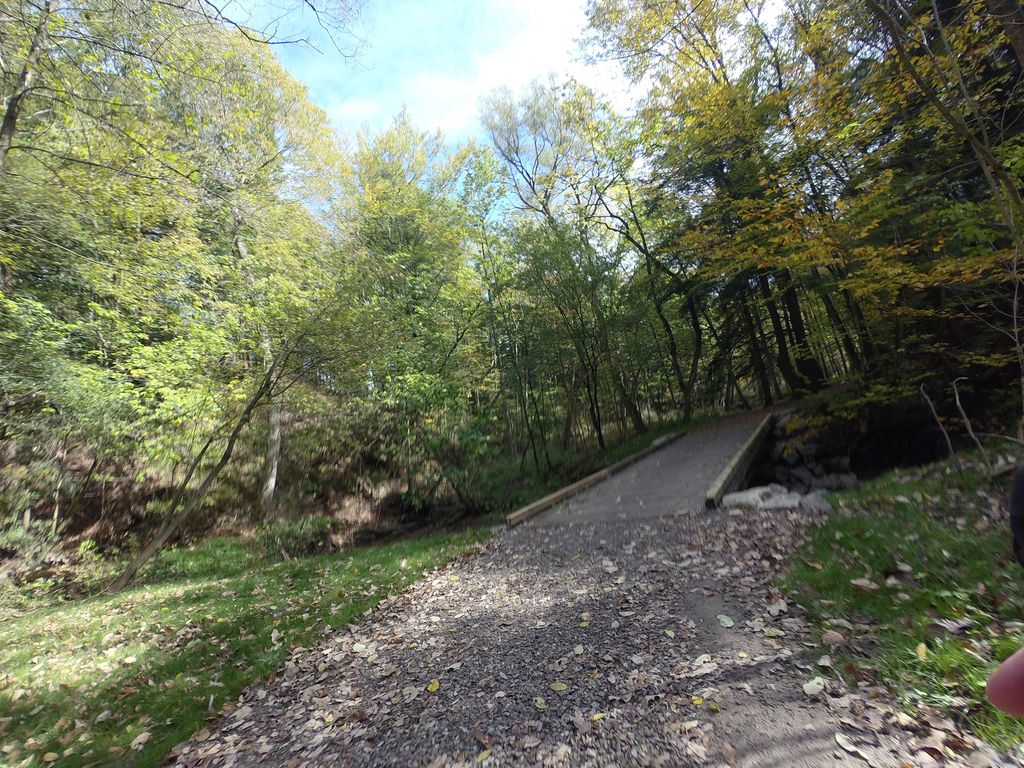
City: hamilton